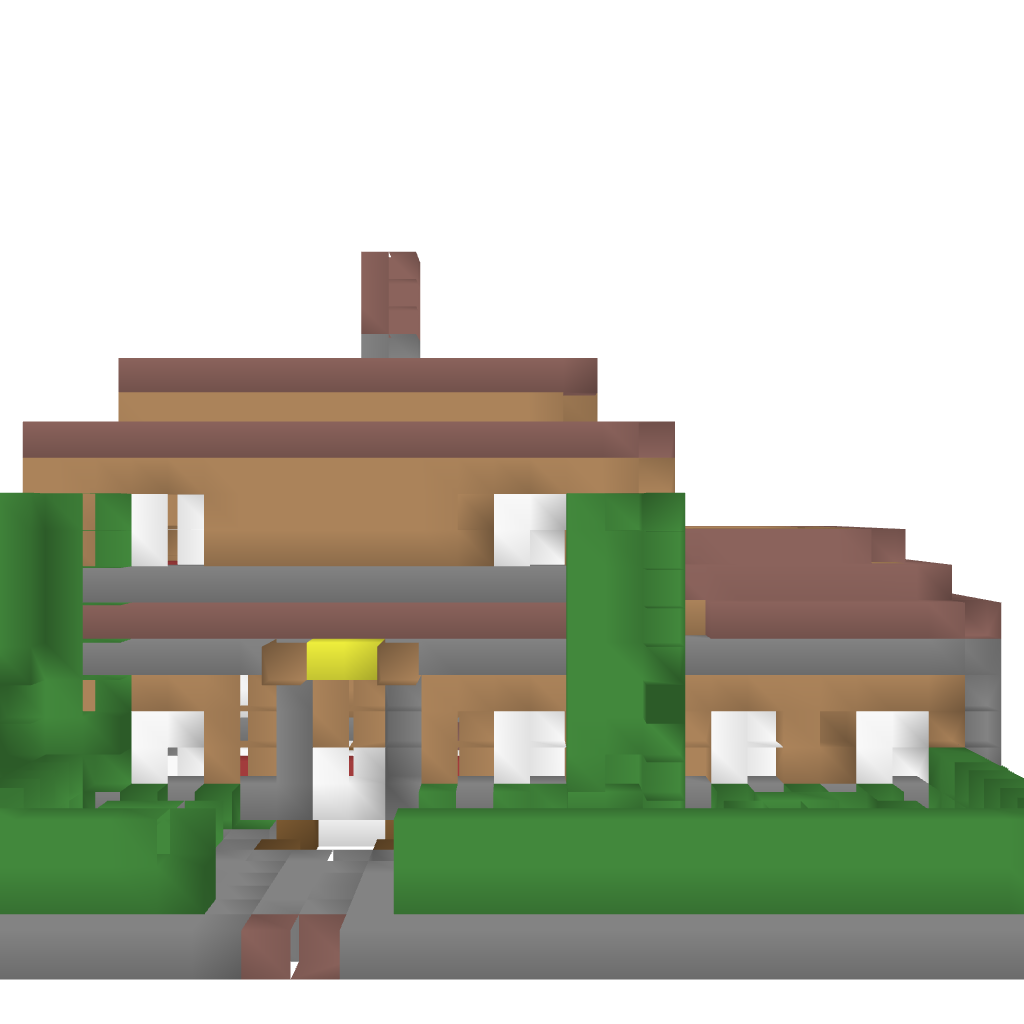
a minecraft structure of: Country House high quality